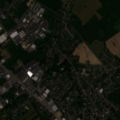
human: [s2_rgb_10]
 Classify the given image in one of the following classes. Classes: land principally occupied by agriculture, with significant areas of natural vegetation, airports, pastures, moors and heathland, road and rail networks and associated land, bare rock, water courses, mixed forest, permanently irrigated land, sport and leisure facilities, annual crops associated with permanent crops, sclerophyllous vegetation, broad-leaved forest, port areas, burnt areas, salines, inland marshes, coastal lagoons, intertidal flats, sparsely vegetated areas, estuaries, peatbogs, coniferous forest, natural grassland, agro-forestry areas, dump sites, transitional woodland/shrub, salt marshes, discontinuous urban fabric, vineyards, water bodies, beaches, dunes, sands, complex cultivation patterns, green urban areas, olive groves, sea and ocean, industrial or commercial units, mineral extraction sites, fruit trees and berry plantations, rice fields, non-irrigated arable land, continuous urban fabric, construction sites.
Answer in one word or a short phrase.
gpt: discontinuous urban fabric, industrial or commercial units, pastures